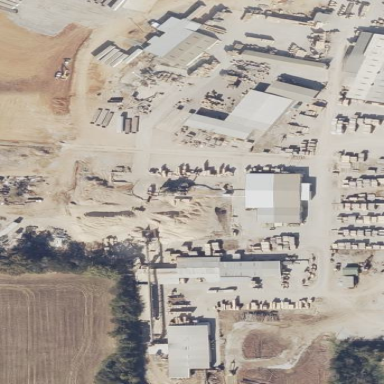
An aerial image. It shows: Industrial area with sawmill.